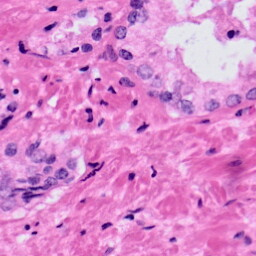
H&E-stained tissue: Prostate